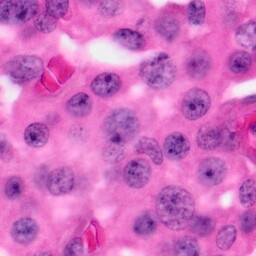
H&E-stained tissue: Pancreatic